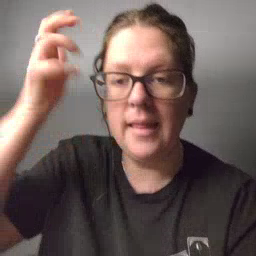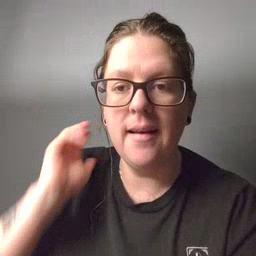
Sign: lion